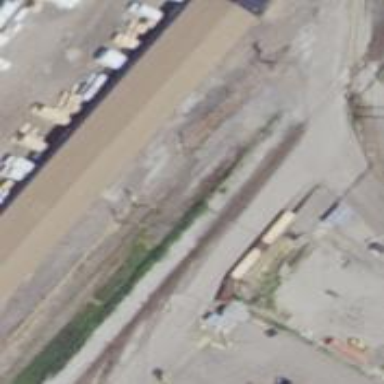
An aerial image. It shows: Abandoned railway.